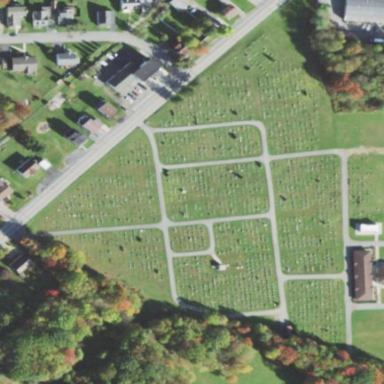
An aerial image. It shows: Cemetery or graveyard.